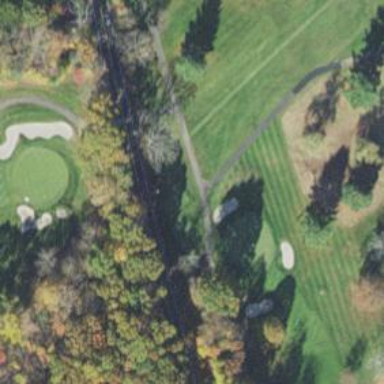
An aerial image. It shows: Path for both road and golf.